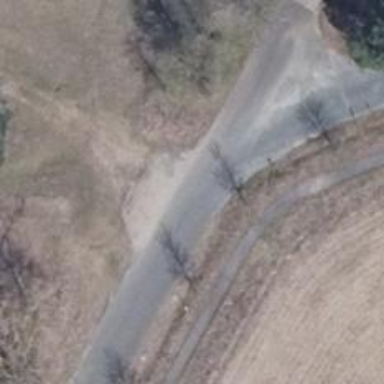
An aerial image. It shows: Unclassified road.